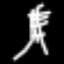
Label: The Eiffel Tower